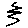
Label: zigzag